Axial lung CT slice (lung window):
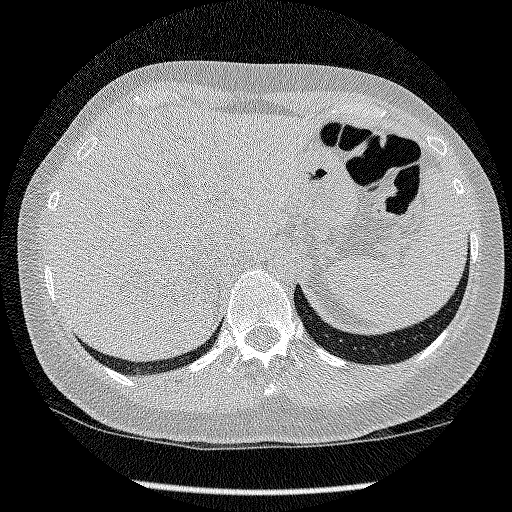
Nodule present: no